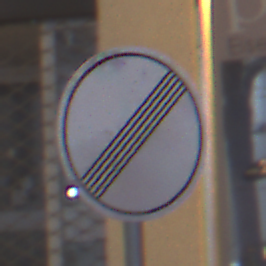
Verkehrszeichen: EndeSaemtlicherBegrenzungen
Umgebung: Outdoor, Urban
Tageszeit: Night
Wetter: Overcast
Licht: Artificial
Jahreszeit: Winter
Kontrast: MediumContrast